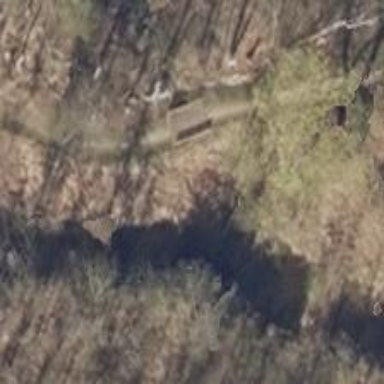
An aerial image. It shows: Footway bridge.